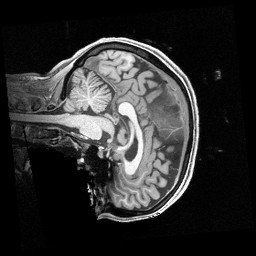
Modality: T1w
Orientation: sagittal
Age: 28
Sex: female
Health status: healthy
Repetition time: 2.4 s
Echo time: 0.00222 s